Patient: sex M, age 36
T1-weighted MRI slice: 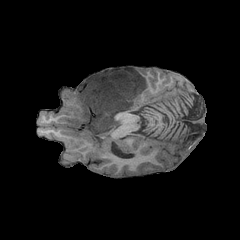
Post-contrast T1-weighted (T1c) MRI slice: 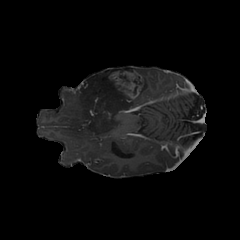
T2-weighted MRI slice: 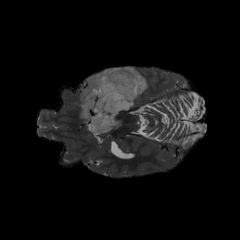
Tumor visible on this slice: yes
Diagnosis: Astrocytoma, IDH-mutant
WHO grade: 4